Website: ulta-beauty
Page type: billing-address
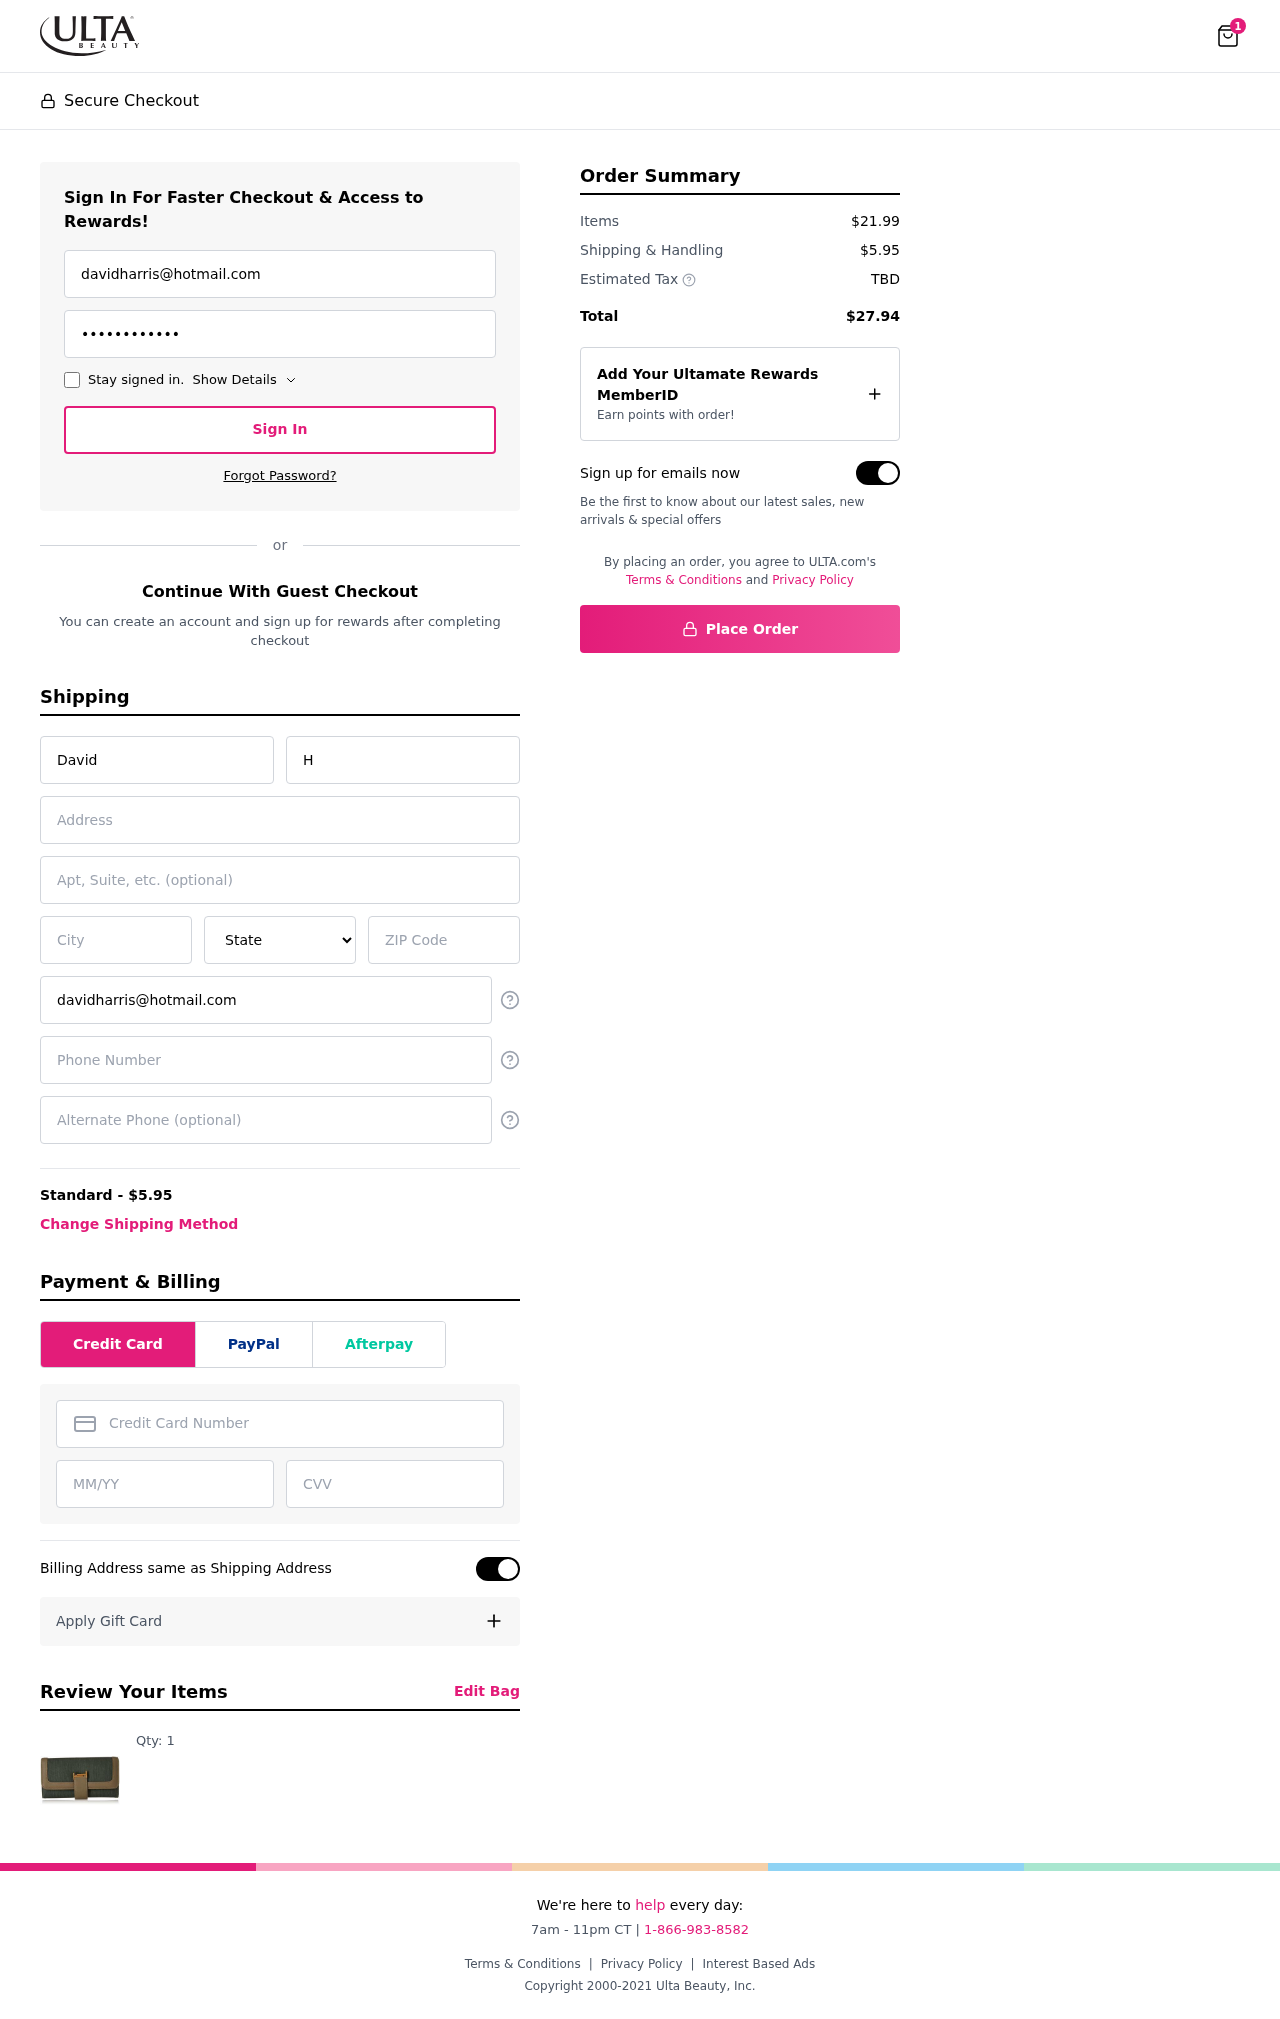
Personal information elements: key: PII_STATE
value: DC
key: PII_EMAIL
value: davidharris@hotmail.com
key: PII_FIRSTNAME
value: David
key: PII_LASTNAME
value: Harris
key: PII_STREET
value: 846 Patterson Green Suite 940
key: PII_STREET2
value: Suite 215
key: PII_CITY
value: Hooperville
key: PII_POSTCODE
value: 06375
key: PII_PHONE
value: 5072593866
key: PII_CARD_NUMBER
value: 4558 5225 5847 0960
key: PII_CARD_EXPIRY
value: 11/29
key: PII_CARD_CVV
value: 107
Product elements: key: PRODUCT1_QUANTITY
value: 1
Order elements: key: ORDER_NUM_ITEMS
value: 1
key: ORDER_SHIPPING_COST
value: $5.95
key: ORDER_SUBTOTAL
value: $21.99
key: ORDER_TOTAL
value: $27.94